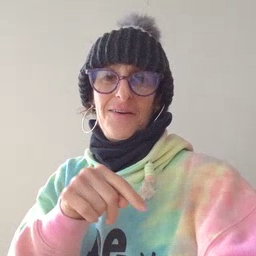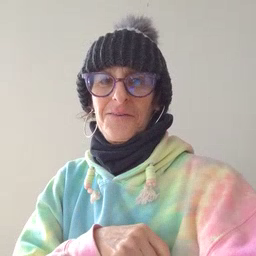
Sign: down